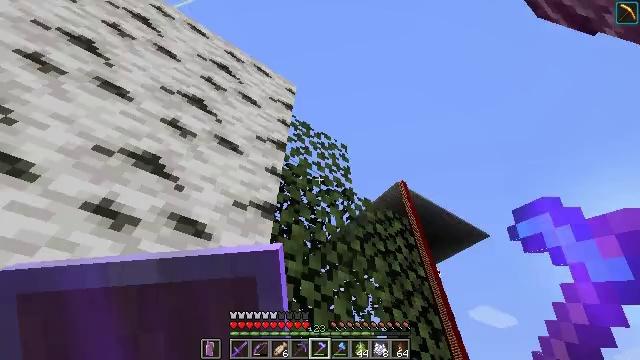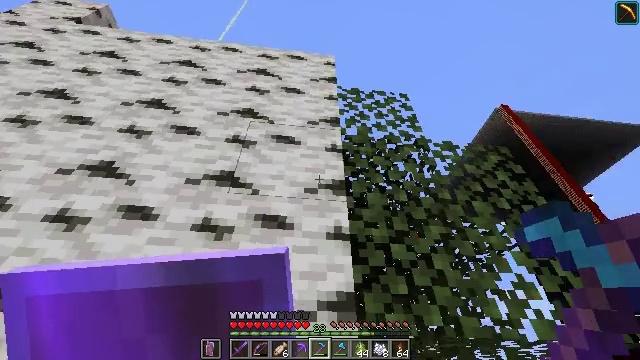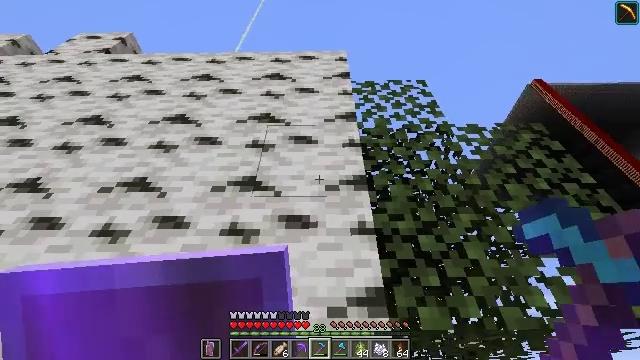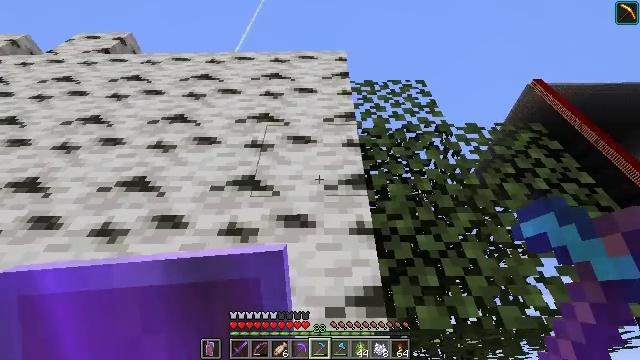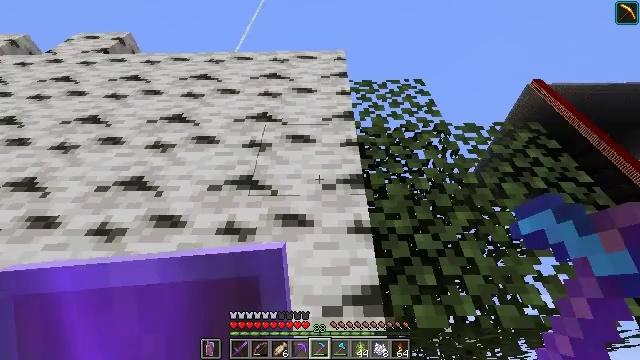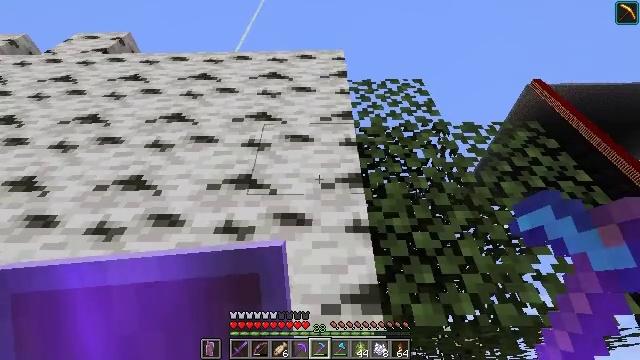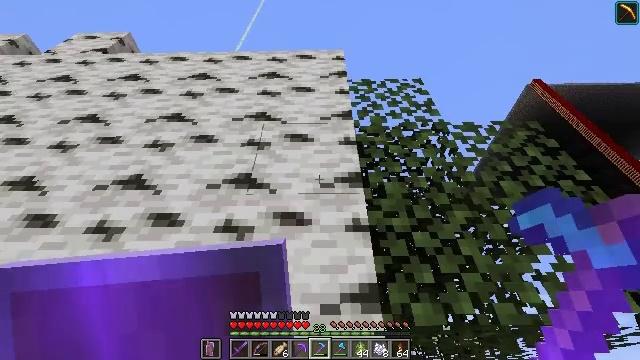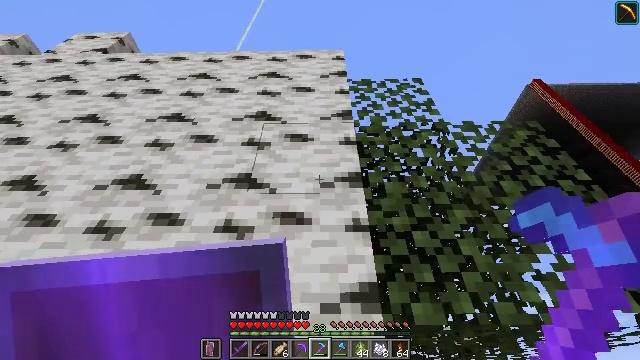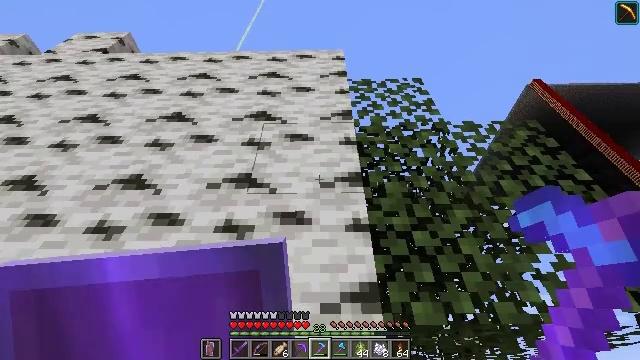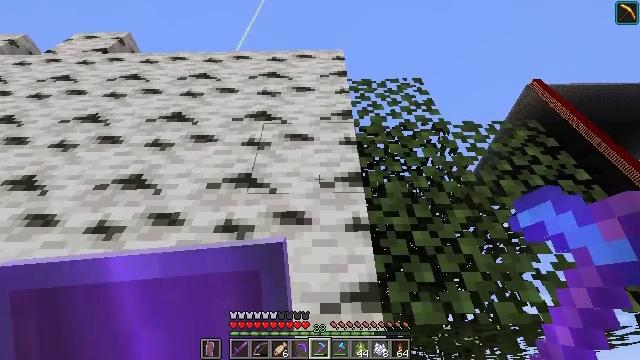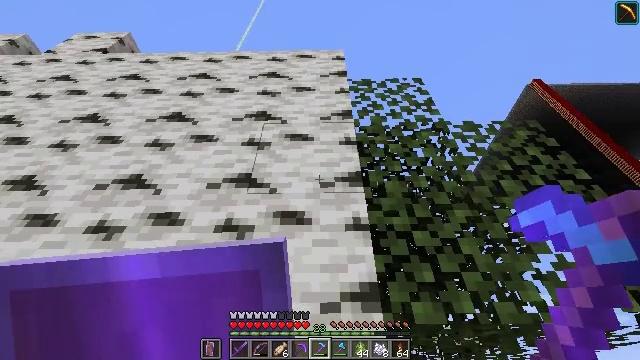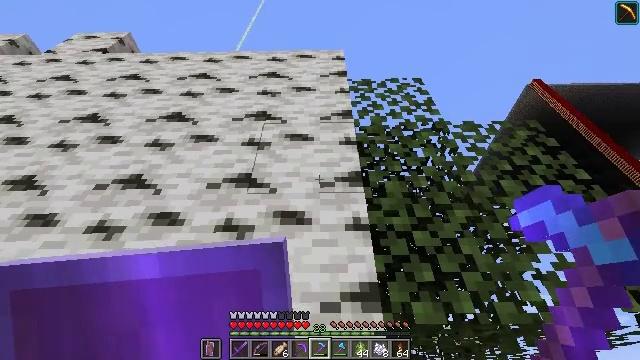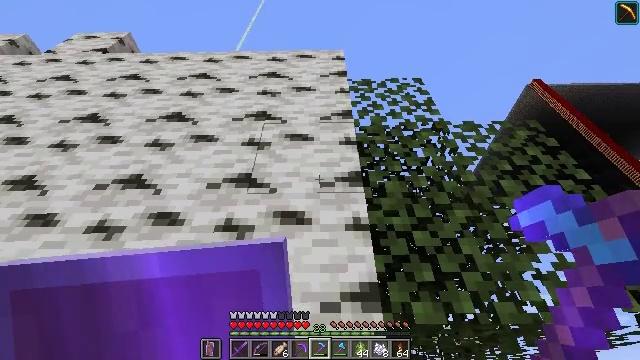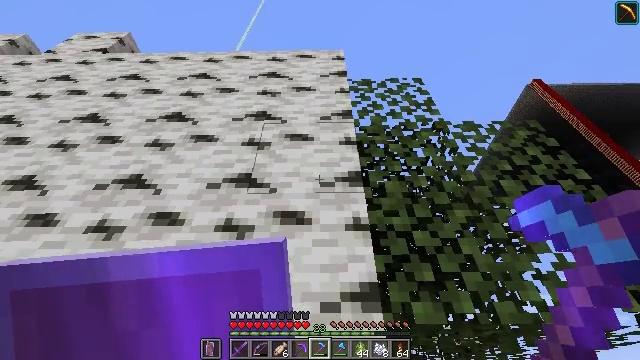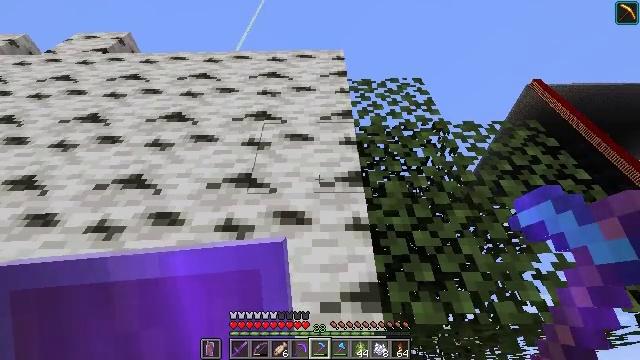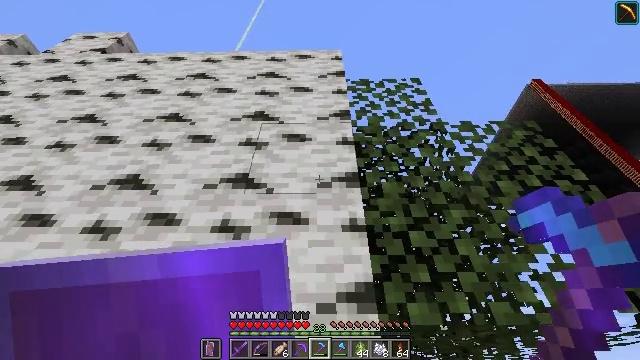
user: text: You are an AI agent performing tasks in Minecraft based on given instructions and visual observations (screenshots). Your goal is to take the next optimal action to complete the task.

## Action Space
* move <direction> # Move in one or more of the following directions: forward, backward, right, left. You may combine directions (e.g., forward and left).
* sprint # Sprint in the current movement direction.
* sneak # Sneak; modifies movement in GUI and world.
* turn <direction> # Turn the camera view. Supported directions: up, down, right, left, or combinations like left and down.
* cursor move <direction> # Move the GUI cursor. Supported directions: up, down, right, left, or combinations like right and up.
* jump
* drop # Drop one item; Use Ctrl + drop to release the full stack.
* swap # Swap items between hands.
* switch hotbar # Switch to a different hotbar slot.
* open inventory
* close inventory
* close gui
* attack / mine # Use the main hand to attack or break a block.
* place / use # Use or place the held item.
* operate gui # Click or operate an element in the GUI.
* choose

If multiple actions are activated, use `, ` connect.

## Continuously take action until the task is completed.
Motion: motion action
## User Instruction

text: Clear birch leaves to get saplings.
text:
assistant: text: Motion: move right
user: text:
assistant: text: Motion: turn left
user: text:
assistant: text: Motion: no_op
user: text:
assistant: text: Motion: no_op
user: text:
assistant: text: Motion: no_op
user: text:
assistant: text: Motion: no_op
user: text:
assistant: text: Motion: no_op
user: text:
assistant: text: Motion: no_op
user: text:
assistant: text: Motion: no_op
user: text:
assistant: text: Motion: no_op
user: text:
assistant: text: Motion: no_op
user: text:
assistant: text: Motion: no_op
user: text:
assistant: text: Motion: no_op
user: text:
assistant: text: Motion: no_op
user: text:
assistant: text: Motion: move right
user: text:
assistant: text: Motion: move right
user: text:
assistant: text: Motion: move right
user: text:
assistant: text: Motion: move right
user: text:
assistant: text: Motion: no_op
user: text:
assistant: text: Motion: no_op
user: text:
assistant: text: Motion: attack / mine
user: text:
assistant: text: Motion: attack / mine
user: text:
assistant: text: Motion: attack / mine
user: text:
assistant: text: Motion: turn down, attack / mine
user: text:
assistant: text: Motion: turn down, attack / mine
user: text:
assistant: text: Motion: turn down, attack / mine
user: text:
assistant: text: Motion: turn down, attack / mine
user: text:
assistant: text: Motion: turn down, attack / mine
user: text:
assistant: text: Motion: turn down, attack / mine
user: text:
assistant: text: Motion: move forward, turn down, attack / mine